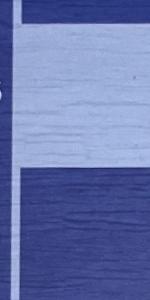
Label: Empty